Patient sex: M
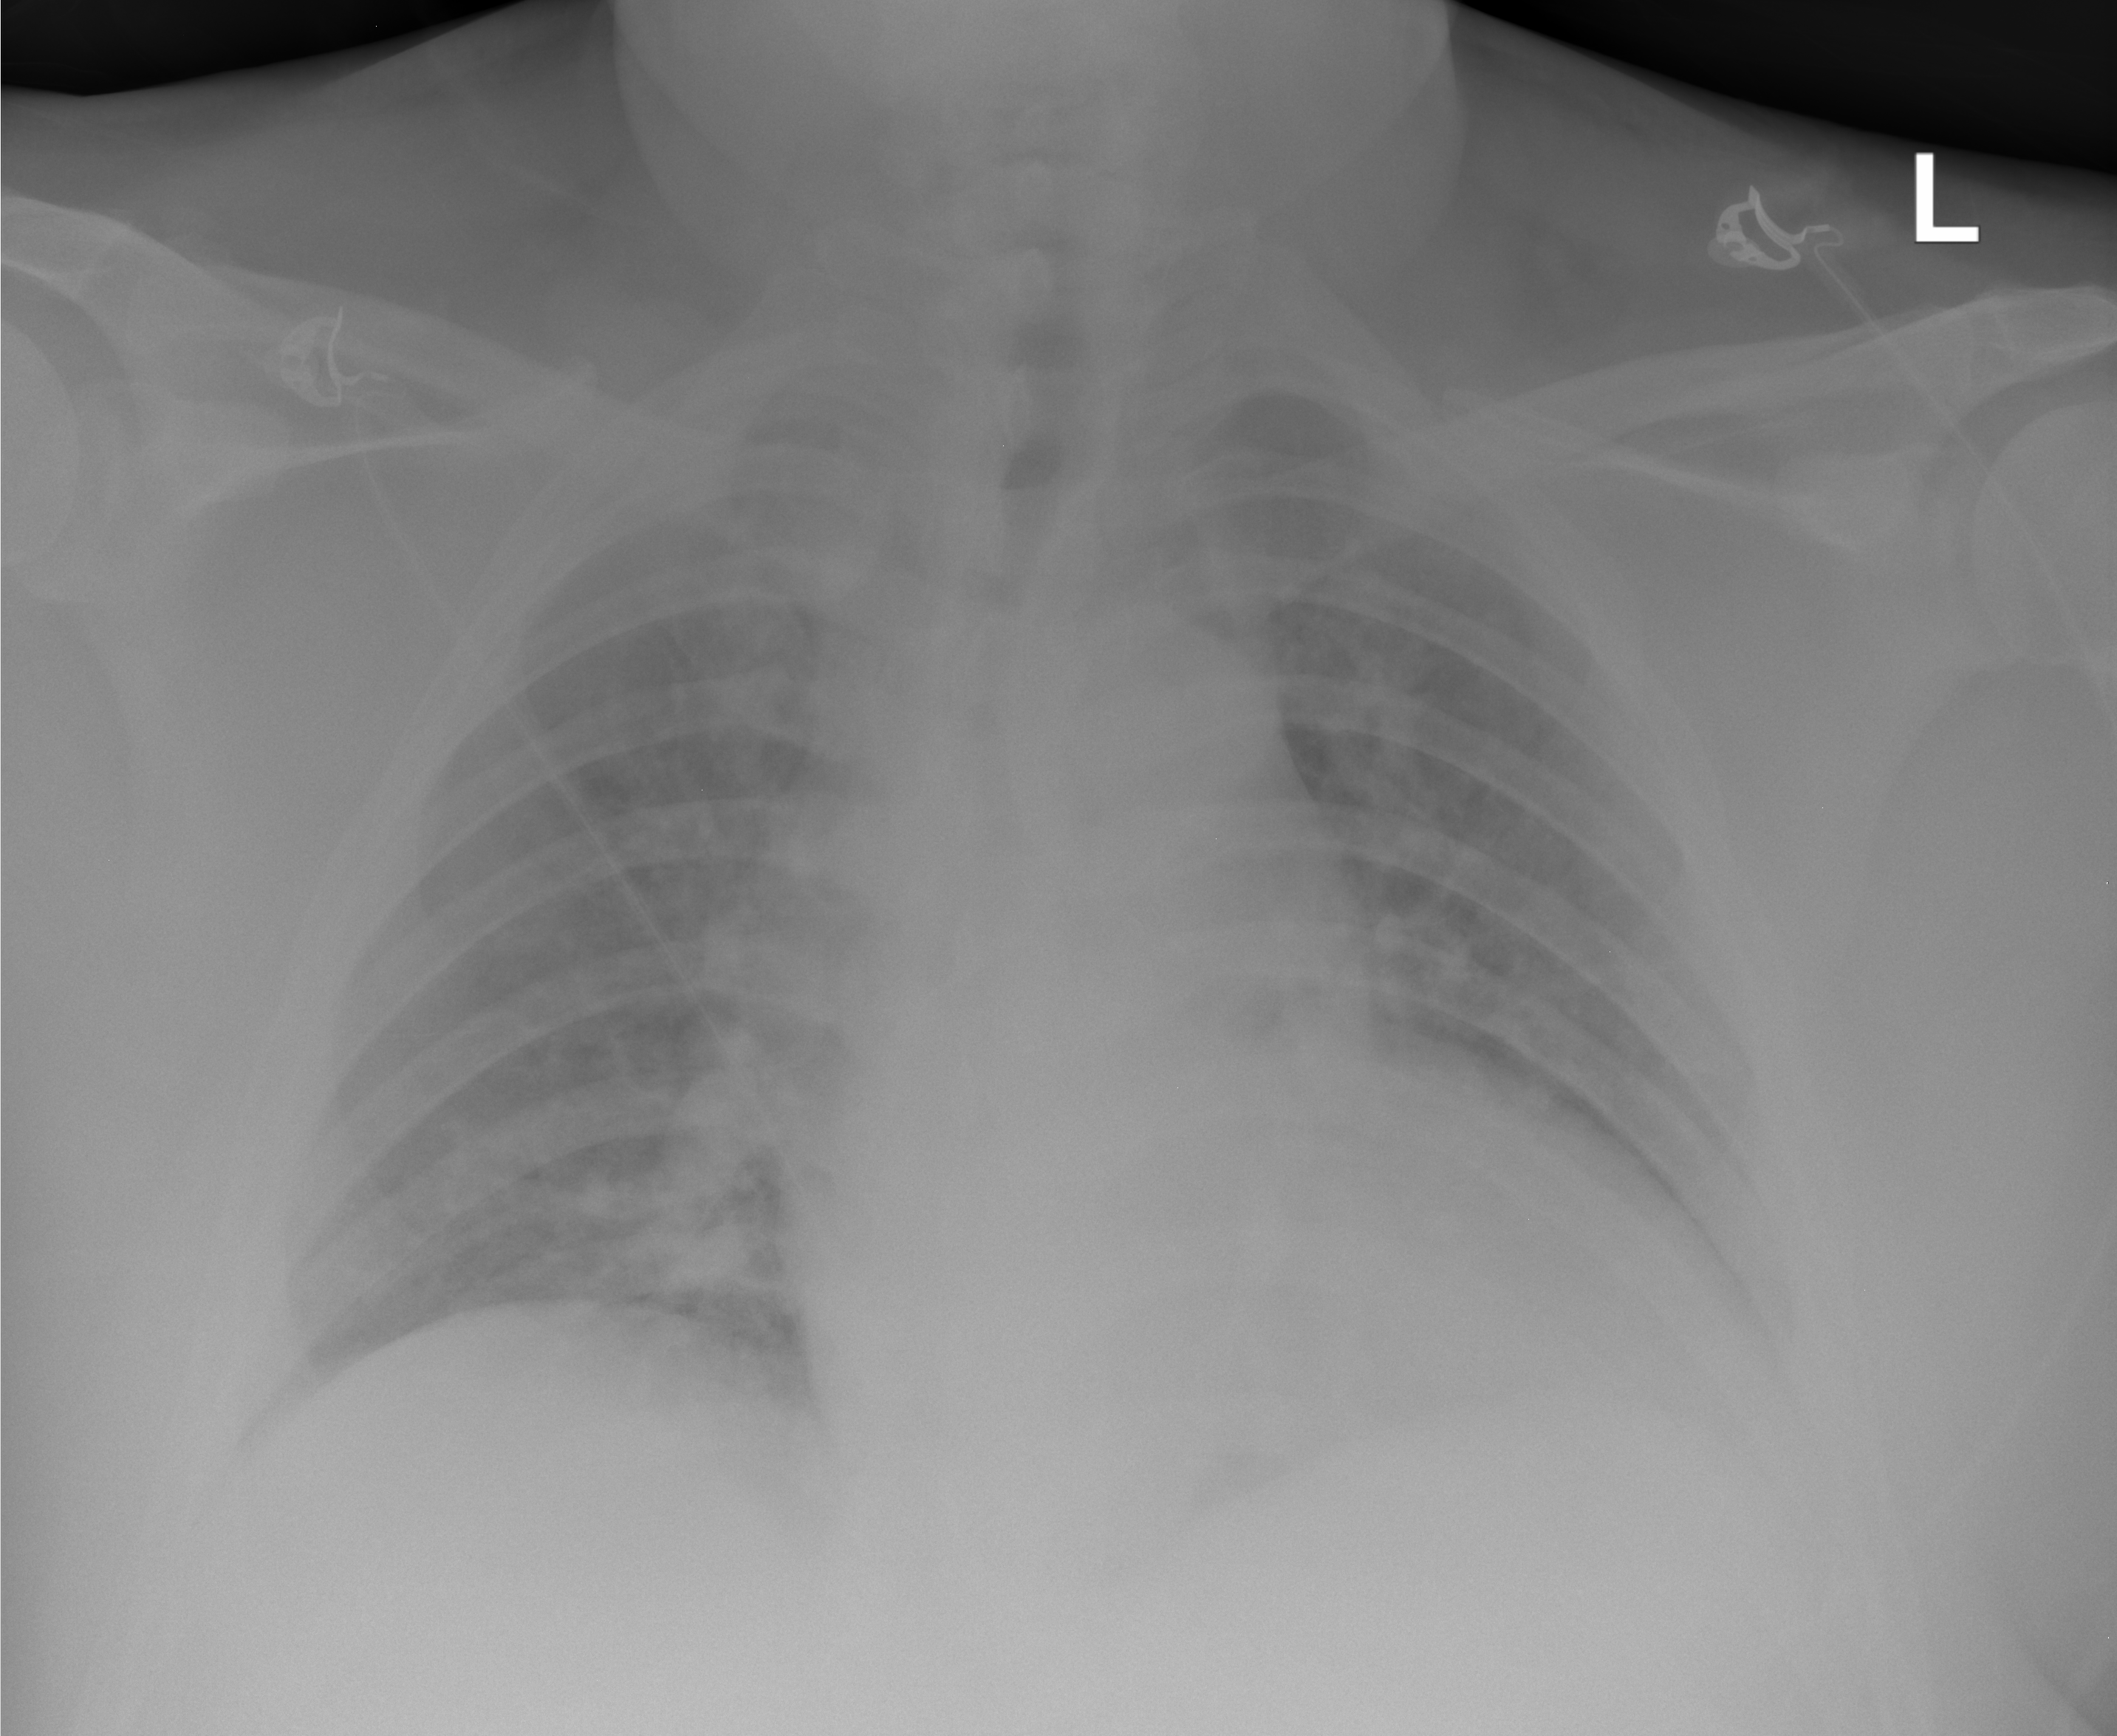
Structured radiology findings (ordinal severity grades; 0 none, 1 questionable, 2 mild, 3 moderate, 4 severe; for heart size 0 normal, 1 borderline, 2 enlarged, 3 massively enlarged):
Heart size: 2
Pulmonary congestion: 2
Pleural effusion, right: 0
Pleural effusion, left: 0
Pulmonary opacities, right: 2
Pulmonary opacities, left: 2
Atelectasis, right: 2
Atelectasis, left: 2